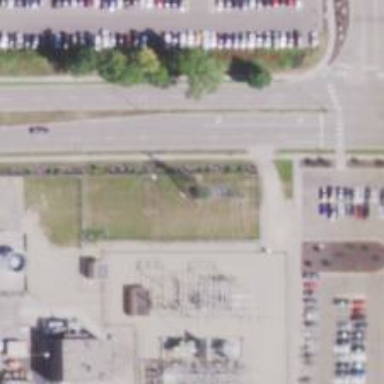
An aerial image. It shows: Lattice structure tower used for power distribution.